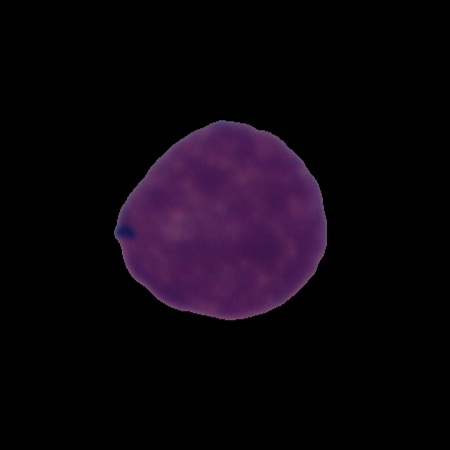
Label: healthy